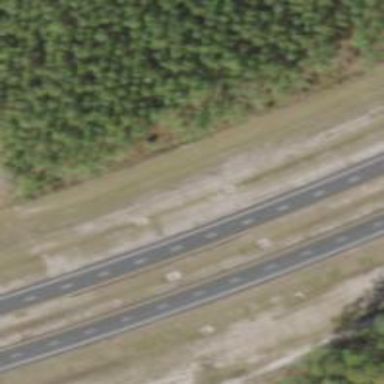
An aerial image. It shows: Asphalt road classified as trunk highway.